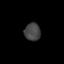
Tissue: lung
Cell type: Epithelial cells
Senescence score: 0.2196
Nuclear area (px): 277
Mean DAPI intensity: 68.838